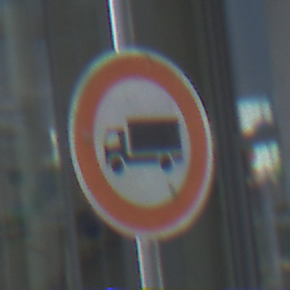
Verkehrszeichen: VerbotFuerKraftfahrzeugeUeberDreiKommaFuenfTonnen
Umgebung: Outdoor, Urban
Tageszeit: MorningAfternoon
Wetter: PartlyCloudy
Licht: Natural
Jahreszeit: NotSpecified
Kontrast: HighContrast